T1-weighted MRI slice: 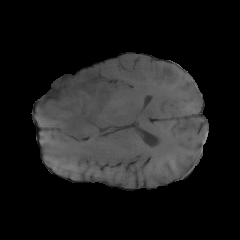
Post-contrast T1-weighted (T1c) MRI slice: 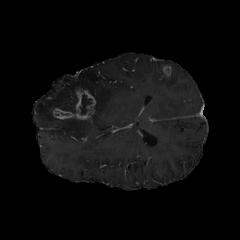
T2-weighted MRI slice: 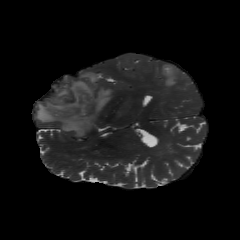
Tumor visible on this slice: yes